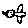
Label: bird